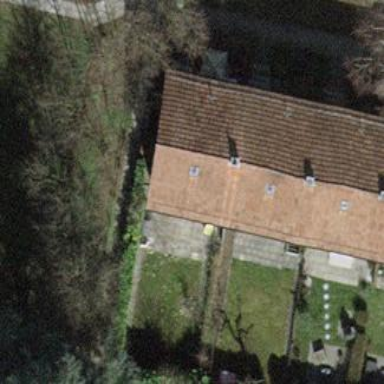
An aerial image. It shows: Terrace-style building with gabled roof.